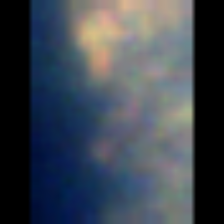
Taxon: Unknown_full_image
Group: Unknown